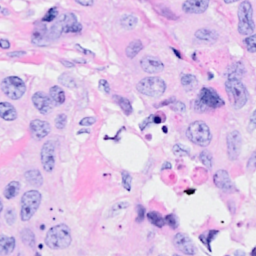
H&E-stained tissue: Breast